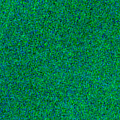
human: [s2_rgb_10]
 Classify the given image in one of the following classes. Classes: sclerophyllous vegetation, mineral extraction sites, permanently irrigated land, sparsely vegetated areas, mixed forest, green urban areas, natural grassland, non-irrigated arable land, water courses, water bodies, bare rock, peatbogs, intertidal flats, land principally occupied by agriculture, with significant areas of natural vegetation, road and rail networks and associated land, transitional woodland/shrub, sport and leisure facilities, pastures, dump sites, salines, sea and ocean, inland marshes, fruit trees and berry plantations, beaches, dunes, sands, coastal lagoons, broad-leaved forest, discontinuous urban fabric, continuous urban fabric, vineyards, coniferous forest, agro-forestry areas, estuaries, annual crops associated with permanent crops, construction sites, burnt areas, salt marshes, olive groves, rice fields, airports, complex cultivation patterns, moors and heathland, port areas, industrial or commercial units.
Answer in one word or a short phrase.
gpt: sea and ocean